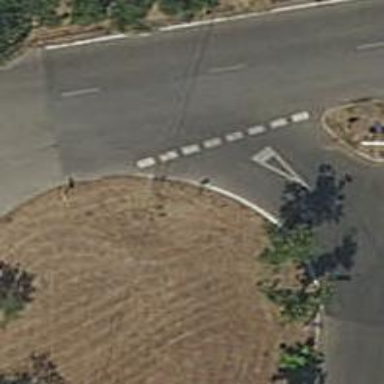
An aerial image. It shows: Road with "give way" sign.